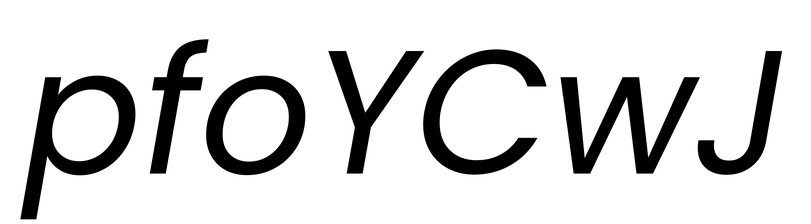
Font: Poppins-Italic